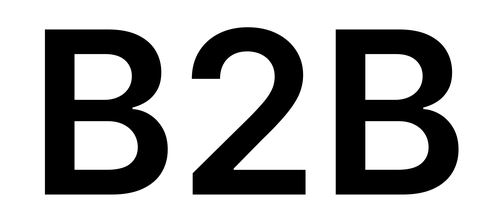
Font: Inter_SemiBold